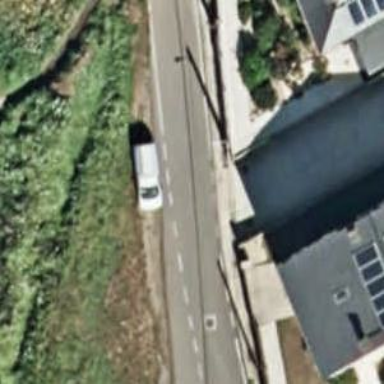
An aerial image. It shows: Smoothly paved residential road.